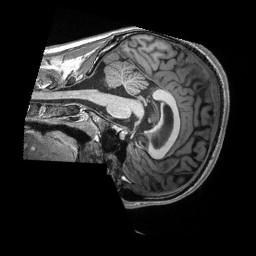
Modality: T1w
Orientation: sagittal
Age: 20
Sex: male
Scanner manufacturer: siemens
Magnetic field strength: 3 T
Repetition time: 2.3 s
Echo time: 0.00308 s